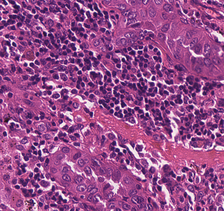
Tumor epithelial tissue: yes
Tumor-associated stroma tissue: yes
Normal tissue: no